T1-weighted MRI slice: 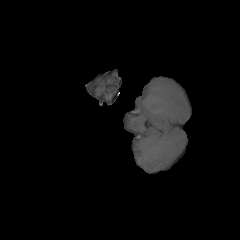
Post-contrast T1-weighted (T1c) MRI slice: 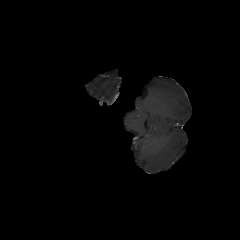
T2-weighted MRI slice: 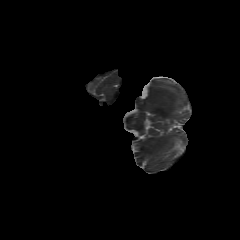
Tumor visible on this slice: no